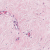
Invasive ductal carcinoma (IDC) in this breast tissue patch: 0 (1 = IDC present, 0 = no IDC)